Question: I can't seem to find this information anywhere. I created a custom layout for my notification via RemoteViews but I can't find the dimensions of the surrounding are around the icon.
The following Android guidelines describe only the dimensions of the icon since its assuming I'm going to me using the notification builder to construct my notification:
<URL>

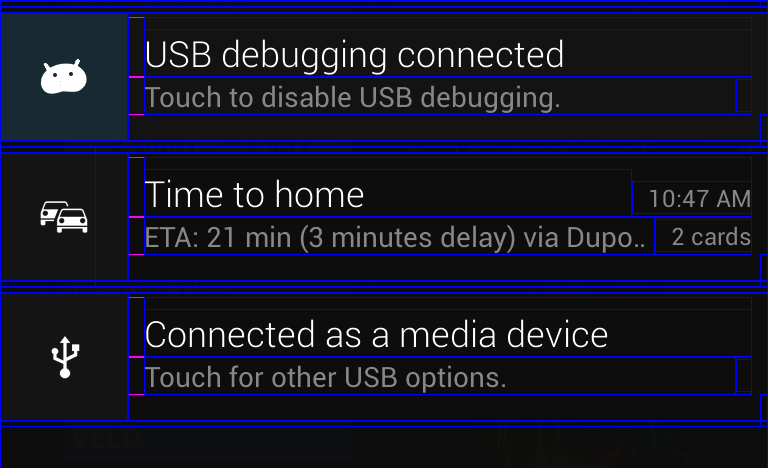
Answer: If you use "1U" notification format, the container is 64dp tall.
If you use "4U" Big Content notification, the container is 256dp tall but the icon remains at 64dp tall after the "expansion".
Normally the smallest staus icon is 24dp*24dp recommended, but nothing is officially documented about the big icon. If you want the best resolution you can try using squared bitmaps up to 64dp wich it seems the highest size that official Google apps offer.
Edited: Sorry, official doc is only talking about the tiny icon and confused me.